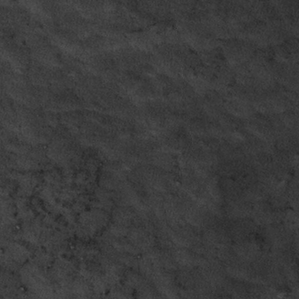
Label: frost